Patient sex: M
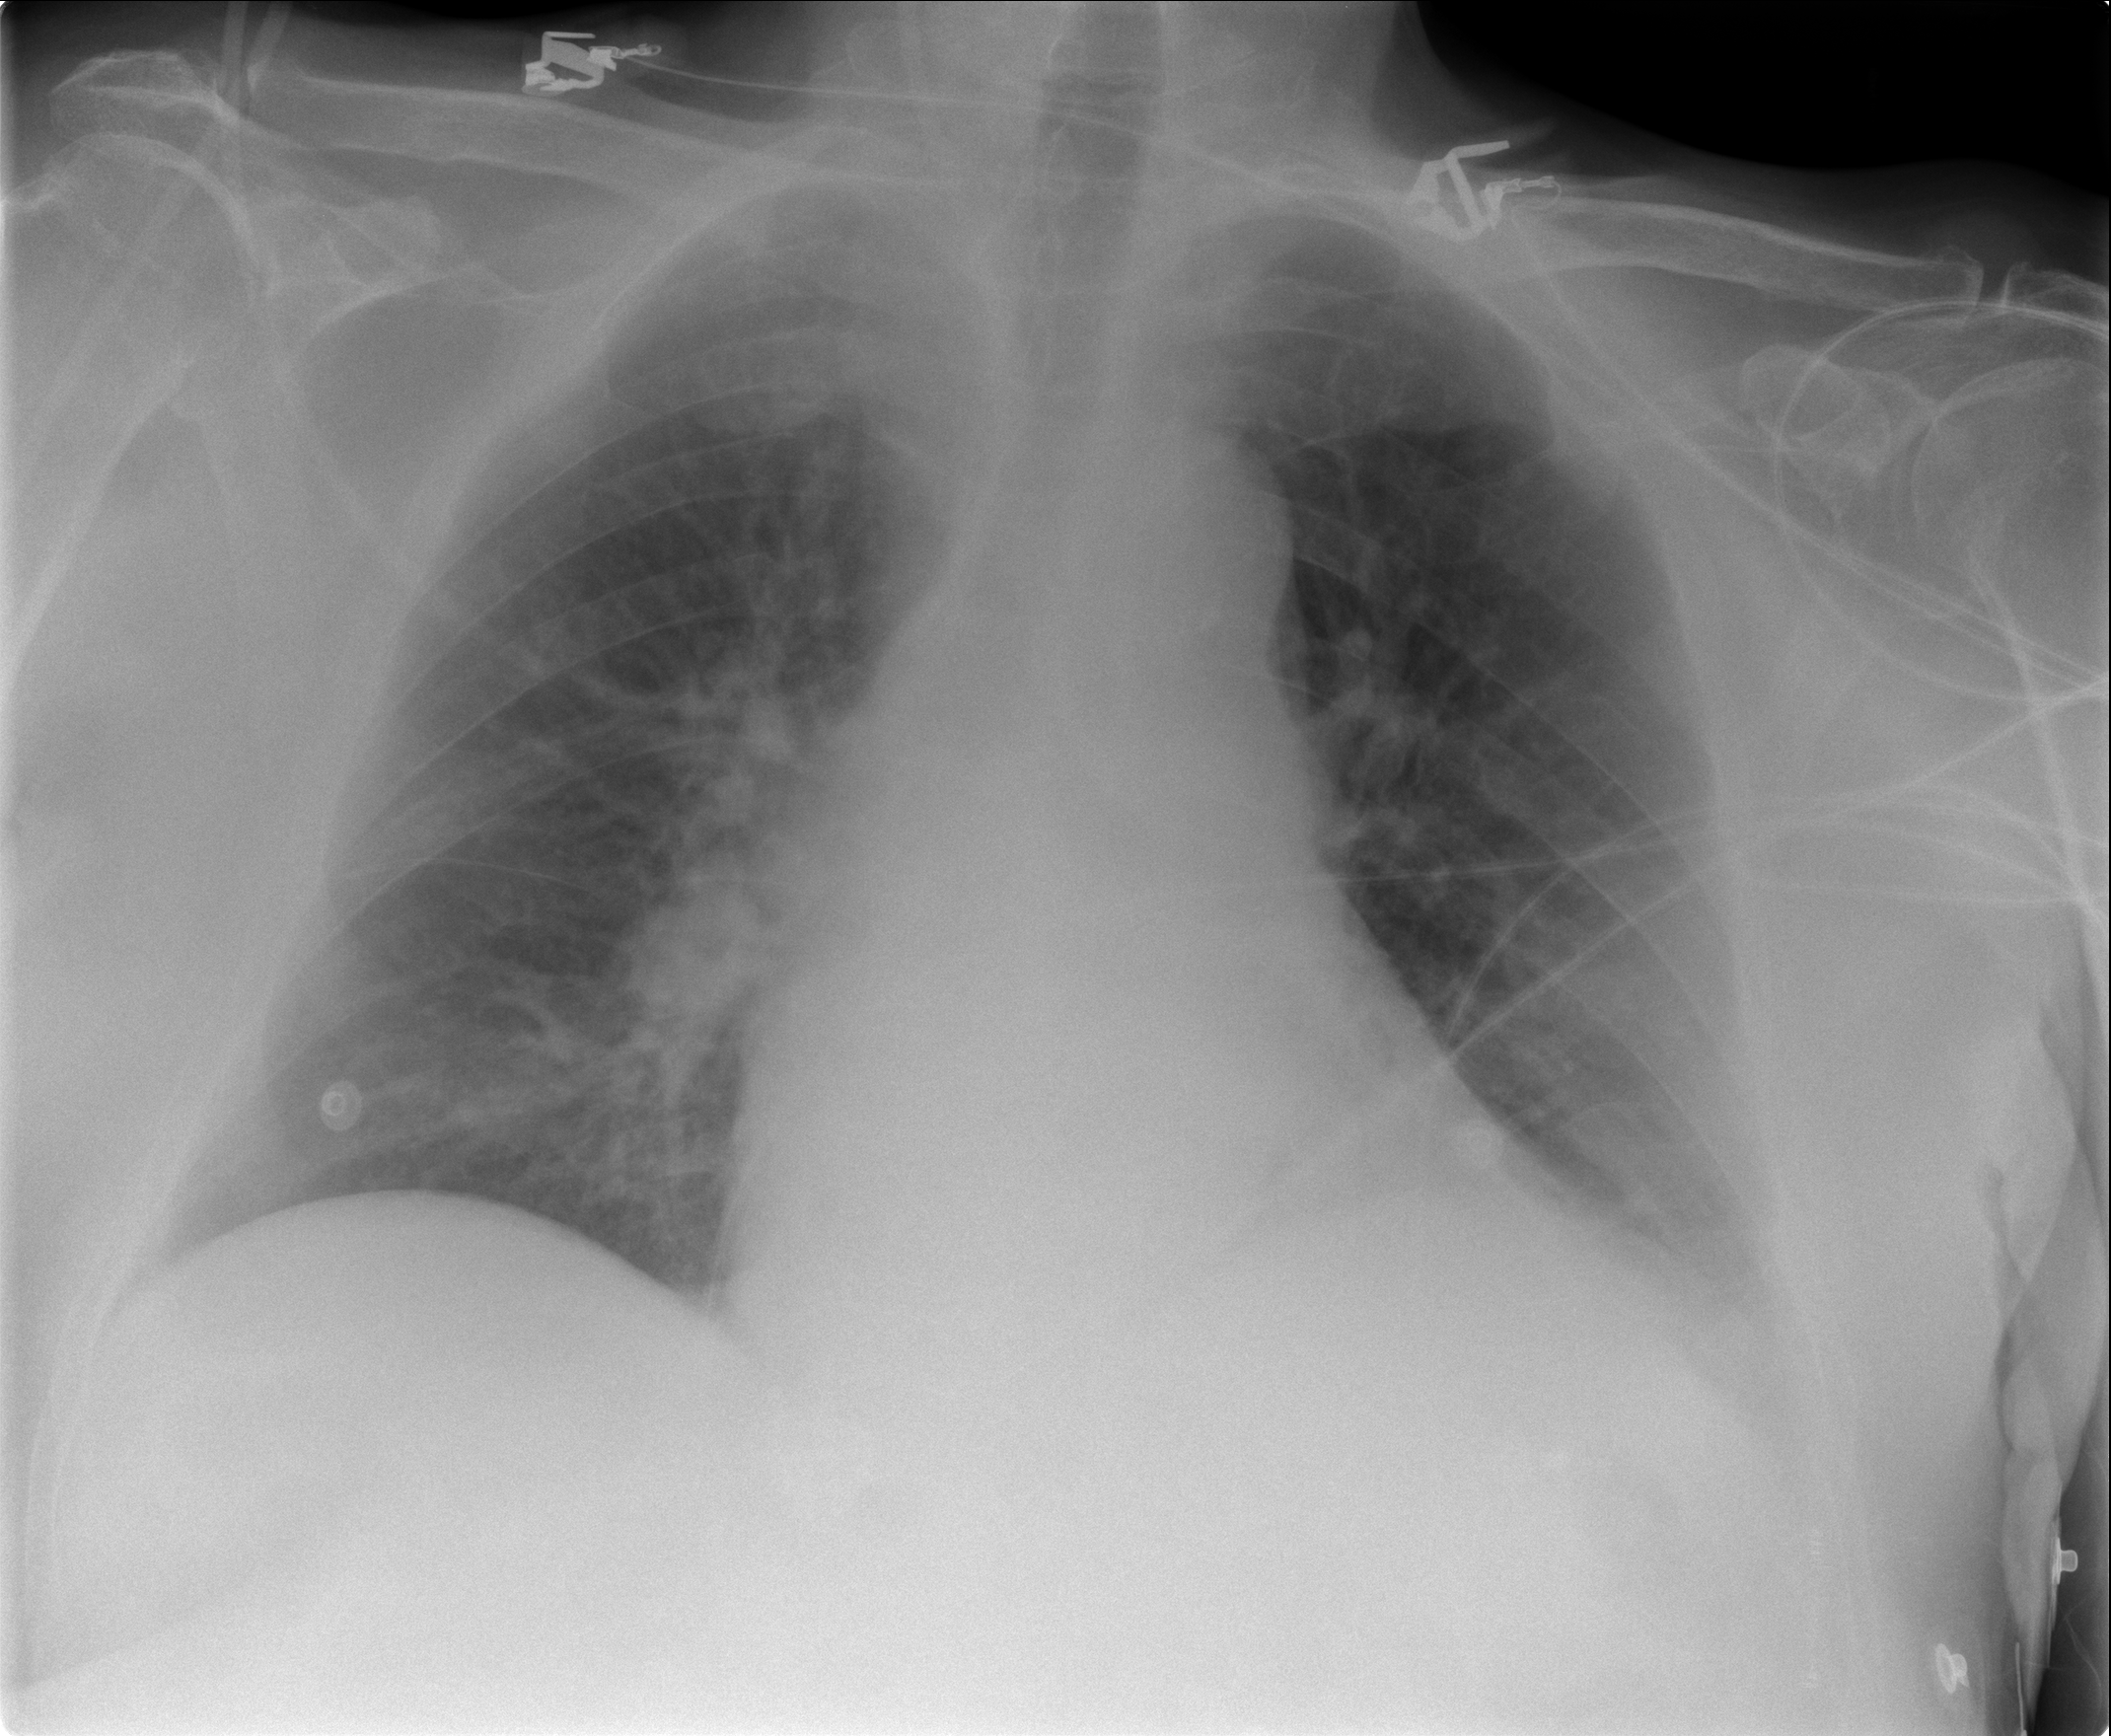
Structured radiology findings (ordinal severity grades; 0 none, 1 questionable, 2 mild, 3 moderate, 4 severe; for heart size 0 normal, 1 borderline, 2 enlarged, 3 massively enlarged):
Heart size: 2
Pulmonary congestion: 2
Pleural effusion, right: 0
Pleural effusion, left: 2
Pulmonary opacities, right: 0
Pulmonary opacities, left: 0
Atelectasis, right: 0
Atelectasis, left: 2